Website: walmart
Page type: billing-address
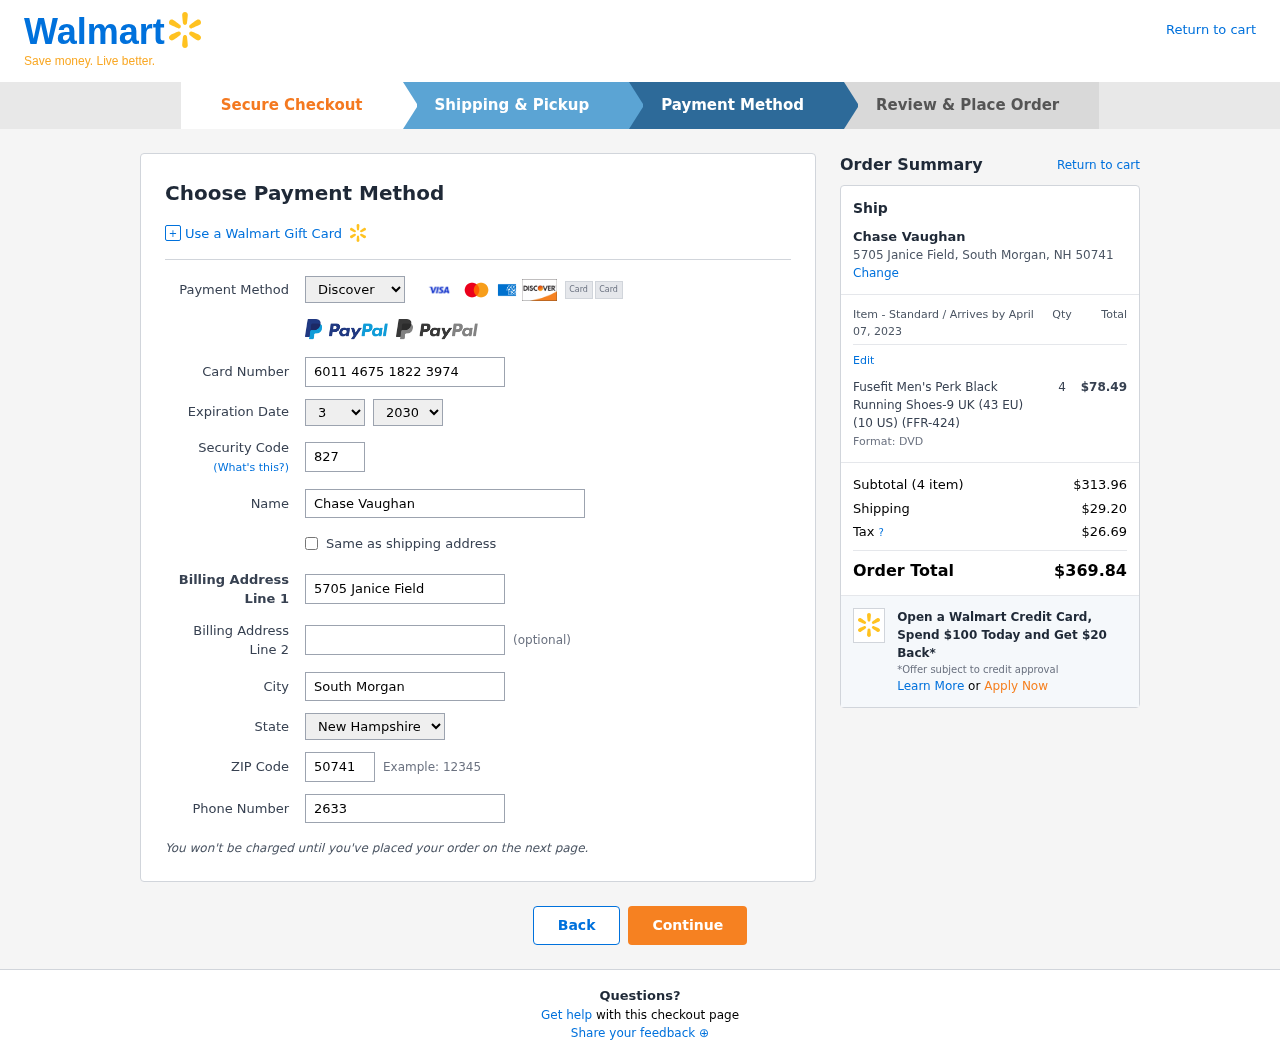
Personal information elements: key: PII_CARD_CVV
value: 827
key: PII_CARD_EXPIRY_MONTH
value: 03
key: PII_CARD_EXPIRY_YEAR
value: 30
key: PII_CARD_NUMBER
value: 6011 4675 1822 3974
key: PII_CARD_TYPE
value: Discover
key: PII_CITY
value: South Morgan
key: PII_CITY_STATE_ZIP
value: South Morgan, NH 50741
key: PII_FULLNAME
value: Chase Vaughan
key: PII_PHONE
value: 2633605432
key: PII_POSTCODE
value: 50741
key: PII_STATE
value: New Hampshire
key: PII_STREET
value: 5705 Janice Field
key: PII_FULLNAME2
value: Chase Vaughan
Product elements: key: PRODUCT1_NAME
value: Fusefit Men's Perk Black Running Shoes-9 UK (43 EU) (10 US) (FFR-424)
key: PRODUCT1_PRICE
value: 78.49
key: PRODUCT1_QUANTITY
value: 4
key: PRODUCT1_DESC
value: Format: DVD
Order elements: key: ORDER_DELIVERY_DATE
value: April 07, 2023
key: ORDER_NUM_ITEMS
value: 4
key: ORDER_SUBTOTAL
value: $313.96
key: ORDER_SHIPPING_COST
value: $29.20
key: ORDER_TAX
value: $26.69
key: ORDER_TOTAL
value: $369.84